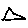
Label: triangle